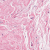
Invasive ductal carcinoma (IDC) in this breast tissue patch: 0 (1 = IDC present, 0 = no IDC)